Question: I have a website that needs a few css made banners and I'm having a bit of trouble creating them. I would show you what I had, but their too embarrassing to share...
My goal is to try and only use html and css to build these instead of images. This is kind of what I'm trying to build with the text inside of it...I think that is where I'm failing.
Any help would be much appreciated and would save my head the pain of hitting against the wall.

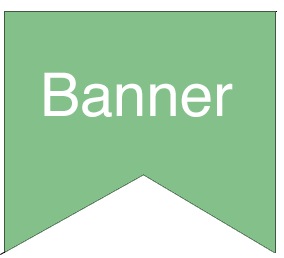
Answer: The only thing you need is a '<div>' element and manipulate the CSS.
Have a look <URL> as they have everything that you will need to get started
I've also created a Fiddle for you that will give you the effect you want.
<URL>
HTML
'''
<div class="bookmarkRibbon"></div>
'''
CSS
'''
.bookmarkRibbon{
width:0;
height:100px;
border-right:50px solid blue;
border-left:50px solid blue;
border-bottom:30px solid transparent;
}
'''
And here is your flag with text inside as you show it in the picture.
<URL>
HTML
'''
<div class="ribbon">BANNER</div>
'''
CSS
'''
.ribbon {
text-align:center;
display:block;
width:100px;
height:100px;
background:#d00202;
}
.ribbon:after {
content:"";
display:block;
position:relative;
top:80px;
width:0;
height:0;
border-width:30px 50px 50px 50px;
border-style:solid;
border-color:#d00202 #d00202 transparent #d00202;
}
'''